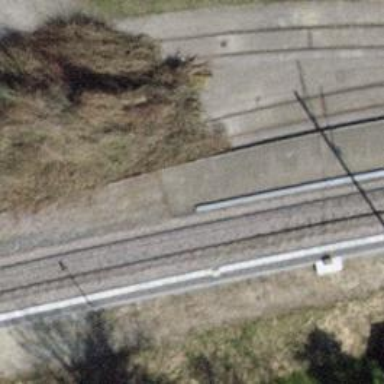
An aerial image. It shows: Disused railway spur service.